Question: I built a GData app and I send my Google credentials to use my account. <URL> can easily intercepts my communication and reveals username & password.
Is there any way to prevent prying eyes? Someone can easily reveals my password if not...
'''
POST https://www.google.com/accounts/ClientLogin HTTP/1.1
Content-Type: application/x-www-form-urlencoded
Host: www.google.com
Content-Length: 109
Expect: 100-continue
Connection: Keep-Alive
Email=xxxxxxxxxx%40gmail.com&Passwd=veryhigh-secure-ultra-strenght-passord-is-this-HHDGdgddhdyhghdeeehdeg^3h37373dE^^^+--XXXxxx123123h37ddg3g36dhjfhfg6373udbgd634t&source=database&service=writely&accountType=HOSTED_OR_GOOGLE
'''
We know Google Docs's public SSL certificate. Can we check is it in use on client's pc or is there any fake one? Does it help?

Fiddler acts as man-in-the-middle and injects a fake root certificate in Windows' trusted root cert. store. Then generates fake certification for target site. Browser uses that fake certification -public key- & encrypts & sends data, to Fiddler's itself. Fiddler decrypts the data with fake root certification -private key-. And then use remote site's original certification & encrypts data & sends to target site. Repeats the same things in reverse to response browser.
I've simply asked for how to detect these fake certifications on another question. If I build a simple application with .NET, the application will rely & use Windows' "default/stored" certification for target site. If there is not, Fiddler will generate one on the fly.
So...
1. I do not rely the certificate on Windows' and get the authentic certificate directly from the target site/ or I have to include a valid certificate of target site in my app.
2. I have to modify the source code of Google Data API to use my included -authentic one- SSL certificate -a simple .crt file- on my https communications. So the data will be encrypted in my app and decrypted at target site only.
3. Securing memory -to make things harder- is the next step.
I've wrote these things as future reference for who will research same topics & to be approved by you.
Thanks.
Someone already mentioned about fake certificates:
1. Detecting Man in the Middle Attacks with DNS By Jason Coombs, December 18, 2003
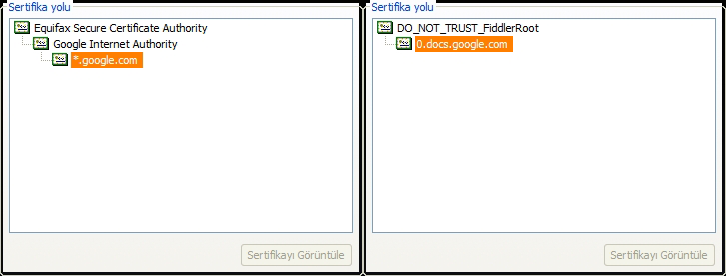
Answer: Now I can detect a fake certificate is in use or not. It's not about only securing my password, my all SSL communication is visible including other sensitive data.
>

>

---
Of course, fake SSL might contain matching strings, so I should compare the both certificate files to ensure they are identical. Or better simply encrypt a test string with both certificates and compare the results...